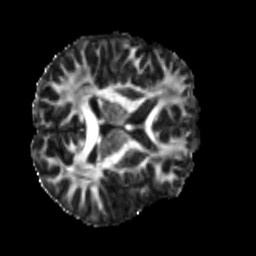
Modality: FA
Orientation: axial
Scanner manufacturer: siemens
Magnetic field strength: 3 T
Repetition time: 4 s
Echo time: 0.0594 s